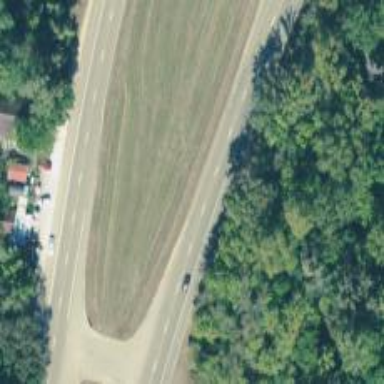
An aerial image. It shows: This image shows trunk highway that functions as expressway.